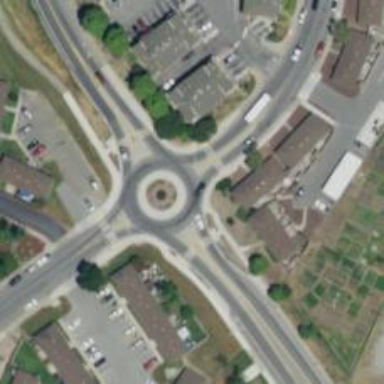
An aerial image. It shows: Tertiary road leading to roundabout.